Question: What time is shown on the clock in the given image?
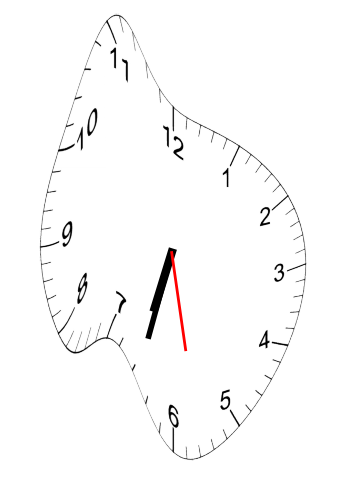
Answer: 06:32:28